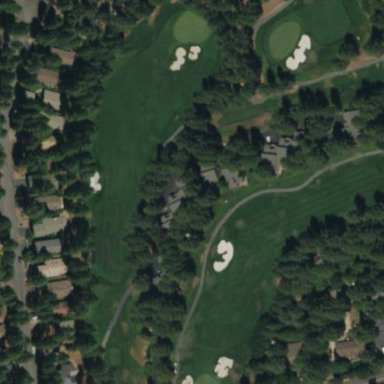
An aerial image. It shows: Rough area on grassy golf course.